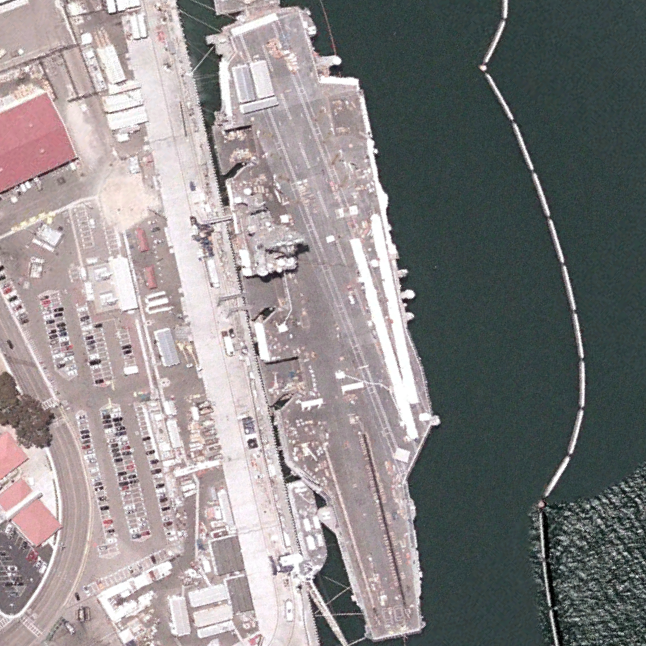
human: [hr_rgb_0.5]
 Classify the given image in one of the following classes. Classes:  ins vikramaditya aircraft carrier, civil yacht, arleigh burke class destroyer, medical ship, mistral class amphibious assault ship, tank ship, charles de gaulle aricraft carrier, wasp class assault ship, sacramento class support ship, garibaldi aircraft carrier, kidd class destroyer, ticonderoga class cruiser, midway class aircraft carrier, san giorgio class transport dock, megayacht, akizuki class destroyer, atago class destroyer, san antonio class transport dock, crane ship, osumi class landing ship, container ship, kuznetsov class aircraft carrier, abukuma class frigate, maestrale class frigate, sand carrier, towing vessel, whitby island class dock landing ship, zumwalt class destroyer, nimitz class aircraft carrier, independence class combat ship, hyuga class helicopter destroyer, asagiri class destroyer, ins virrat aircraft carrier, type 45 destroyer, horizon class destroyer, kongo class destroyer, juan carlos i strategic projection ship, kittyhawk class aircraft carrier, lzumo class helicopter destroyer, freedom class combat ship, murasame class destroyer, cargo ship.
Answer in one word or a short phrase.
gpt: Nimitz class aircraft carrier